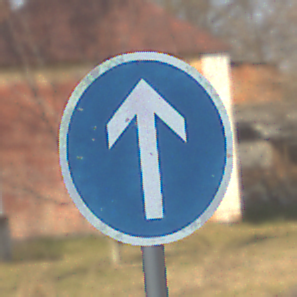
Verkehrszeichen: VorgeschriebeneFahrtrichtungGeradeaus
Umgebung: Outdoor, Suburban
Tageszeit: MorningAfternoon
Wetter: PartlyCloudy
Licht: Natural
Jahreszeit: NotSpecified
Kontrast: HighContrast